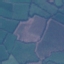
Land use / land cover: Pasture